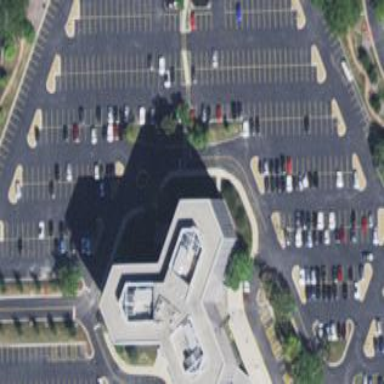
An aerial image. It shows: Building with grey roof and blue walls.